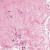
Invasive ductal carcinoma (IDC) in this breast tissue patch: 0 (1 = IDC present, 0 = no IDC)